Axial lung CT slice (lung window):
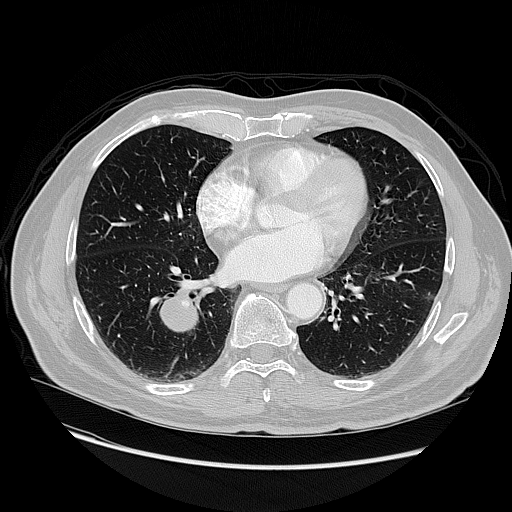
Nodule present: no